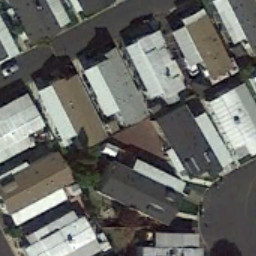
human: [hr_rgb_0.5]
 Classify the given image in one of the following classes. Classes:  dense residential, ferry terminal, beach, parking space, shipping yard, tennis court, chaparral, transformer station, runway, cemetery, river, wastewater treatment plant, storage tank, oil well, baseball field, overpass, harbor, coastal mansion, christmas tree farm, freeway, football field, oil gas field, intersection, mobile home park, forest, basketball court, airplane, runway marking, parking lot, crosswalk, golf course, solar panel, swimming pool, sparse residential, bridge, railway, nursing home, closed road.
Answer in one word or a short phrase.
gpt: mobile home park